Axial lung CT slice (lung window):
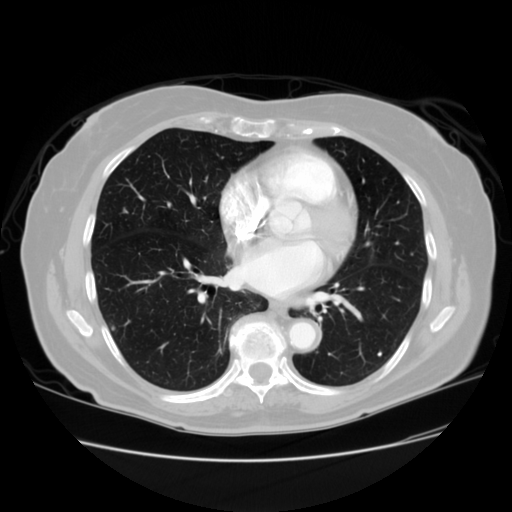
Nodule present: yes
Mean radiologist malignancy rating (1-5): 2.75